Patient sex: M
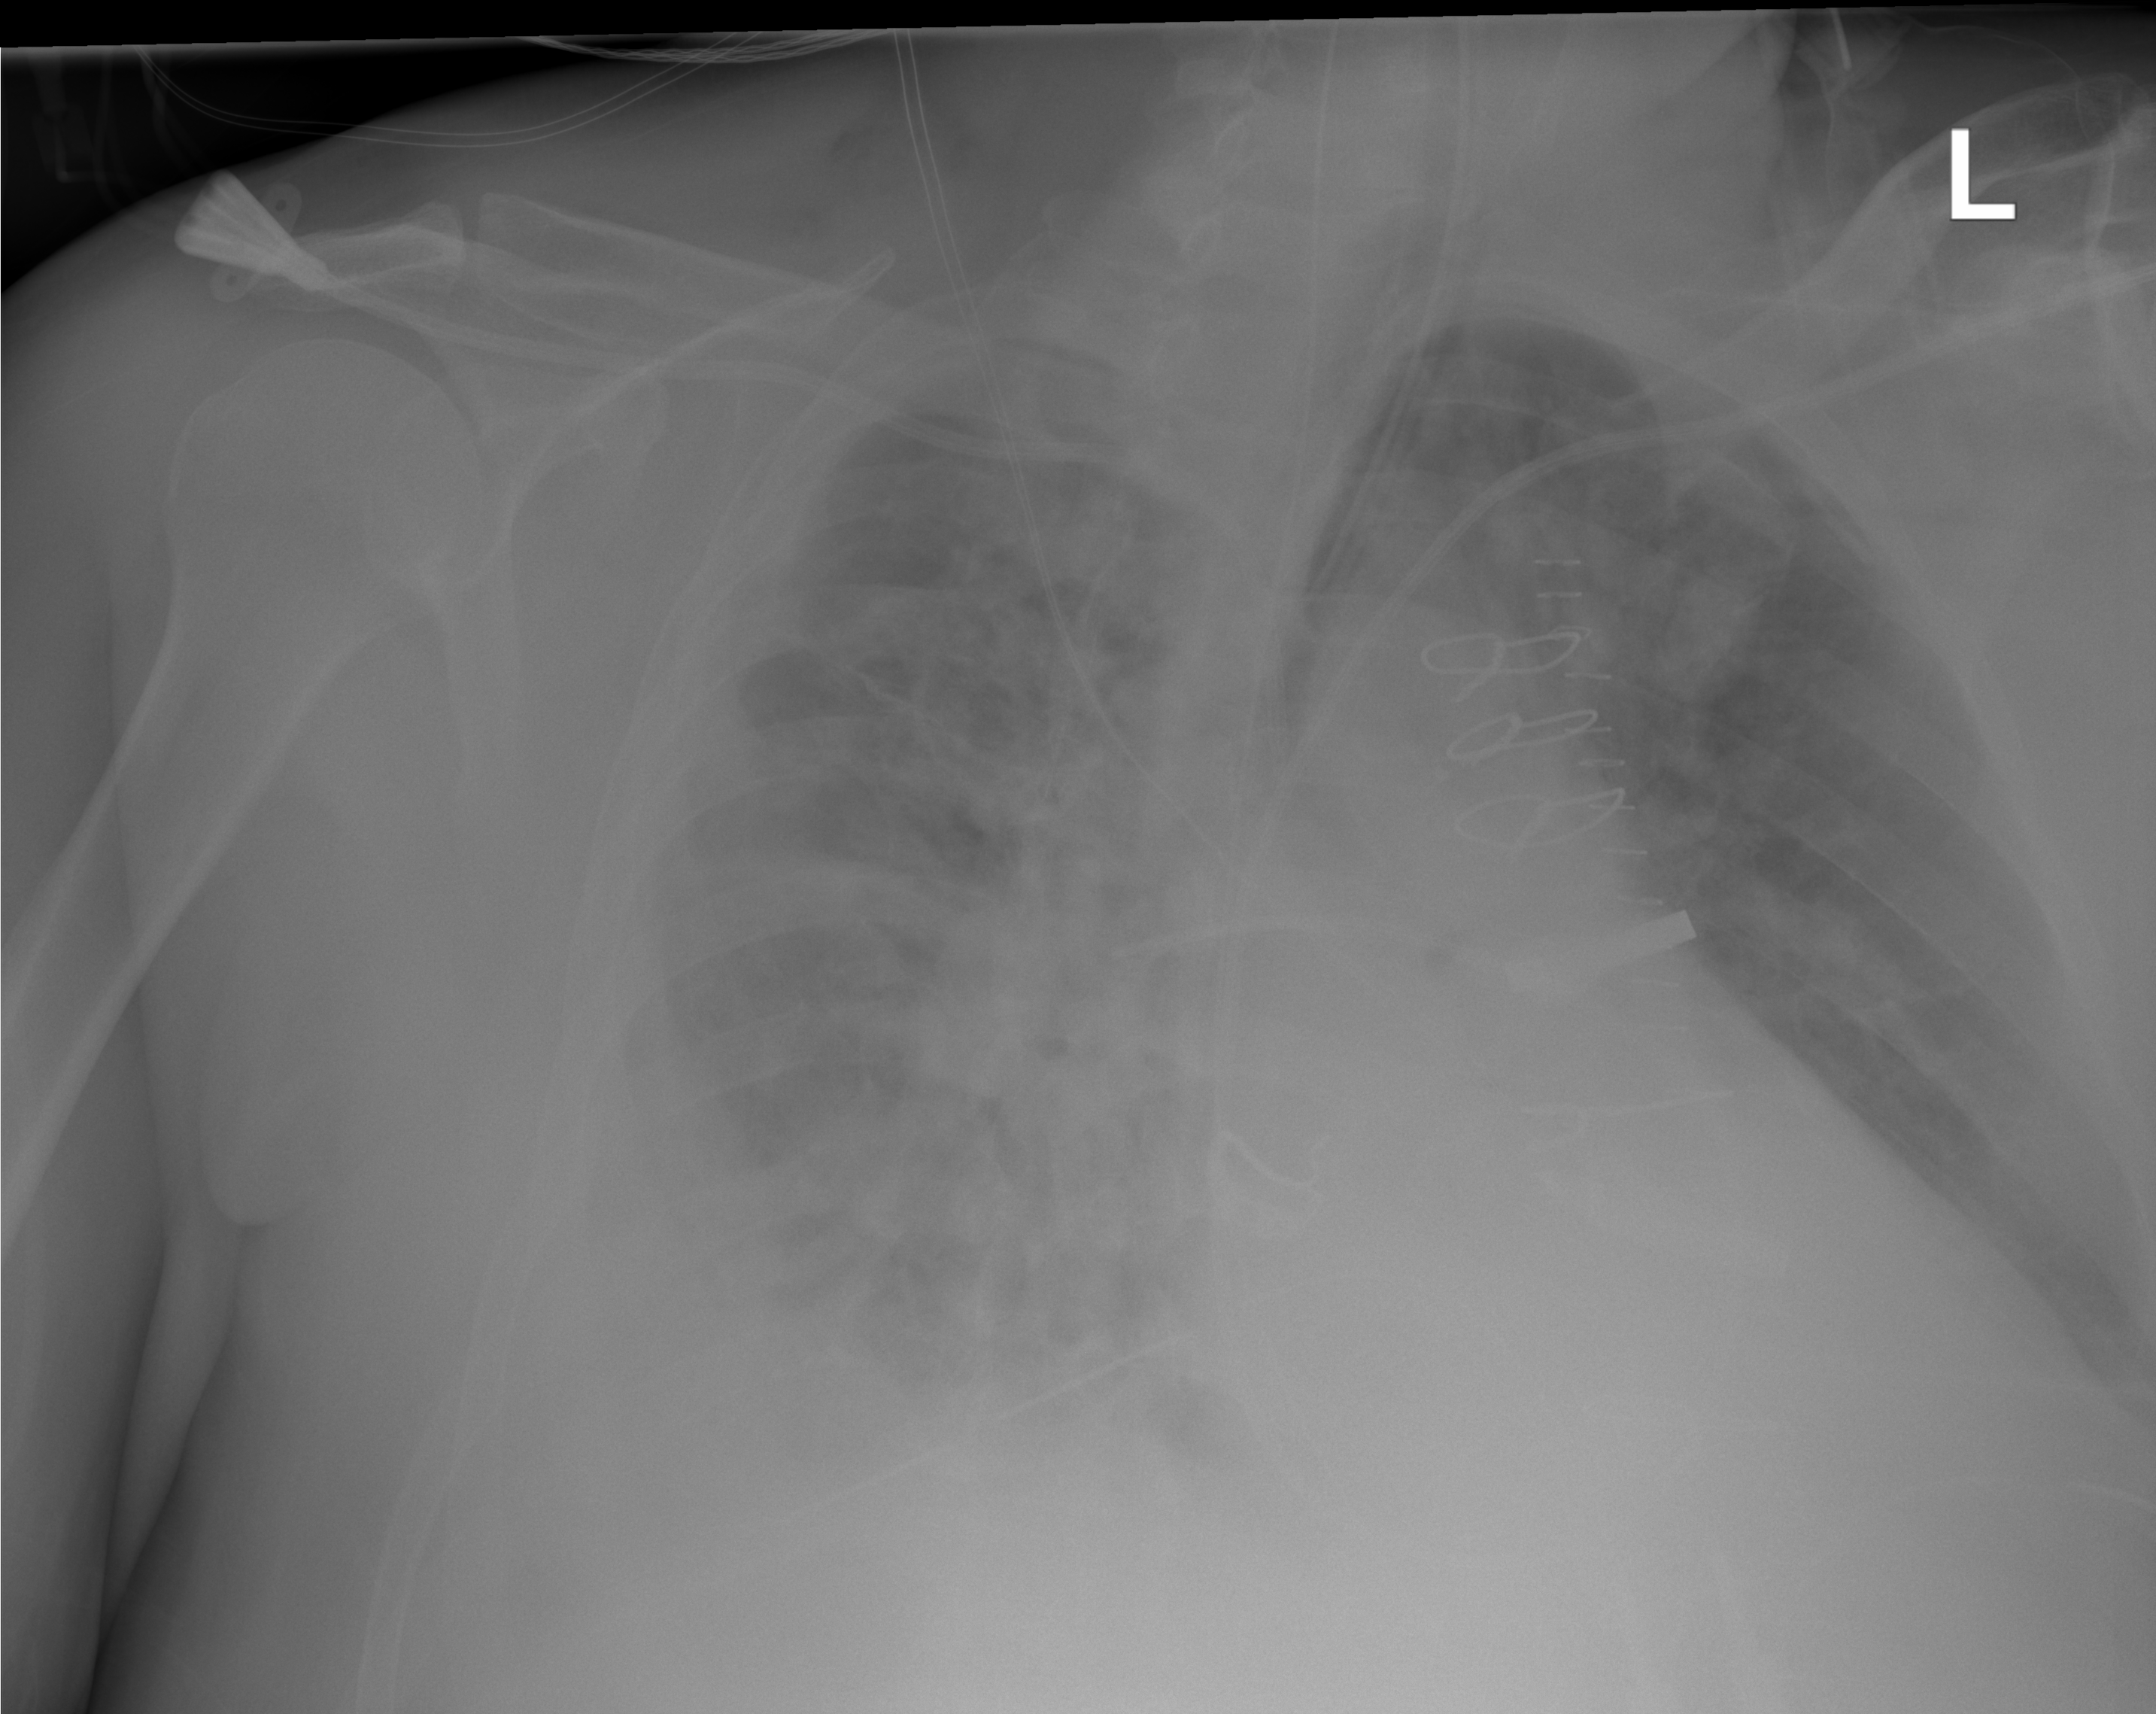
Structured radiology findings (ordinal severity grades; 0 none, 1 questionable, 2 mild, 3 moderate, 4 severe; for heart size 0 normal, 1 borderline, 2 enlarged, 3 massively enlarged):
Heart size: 2
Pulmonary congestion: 2
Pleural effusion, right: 3
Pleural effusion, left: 2
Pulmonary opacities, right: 3
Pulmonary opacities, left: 2
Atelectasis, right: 2
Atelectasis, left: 2